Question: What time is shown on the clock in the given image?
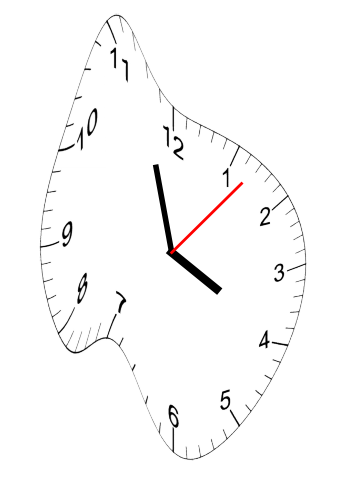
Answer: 03:57:07